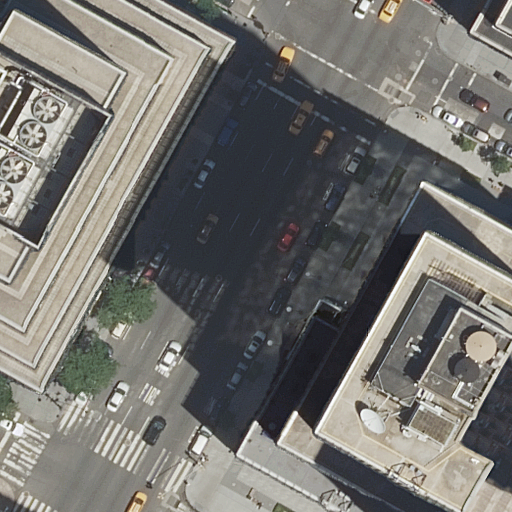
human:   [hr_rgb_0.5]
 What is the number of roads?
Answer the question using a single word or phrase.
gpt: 4

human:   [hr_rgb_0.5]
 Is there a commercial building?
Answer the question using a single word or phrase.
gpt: yes

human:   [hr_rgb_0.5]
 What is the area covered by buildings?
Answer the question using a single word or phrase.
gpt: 4679m2

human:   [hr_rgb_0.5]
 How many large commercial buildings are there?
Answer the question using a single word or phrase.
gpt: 1

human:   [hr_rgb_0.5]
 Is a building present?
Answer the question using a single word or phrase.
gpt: yes

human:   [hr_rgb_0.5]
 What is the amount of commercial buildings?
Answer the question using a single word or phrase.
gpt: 1

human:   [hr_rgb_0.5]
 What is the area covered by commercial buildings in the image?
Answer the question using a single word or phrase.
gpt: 2267m2

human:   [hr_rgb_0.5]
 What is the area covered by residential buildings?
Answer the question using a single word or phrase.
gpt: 2412m2

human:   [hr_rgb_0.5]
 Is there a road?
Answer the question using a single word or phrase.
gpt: yes

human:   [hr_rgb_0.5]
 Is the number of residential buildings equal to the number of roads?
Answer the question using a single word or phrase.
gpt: yes

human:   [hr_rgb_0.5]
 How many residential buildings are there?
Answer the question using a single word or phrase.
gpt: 4

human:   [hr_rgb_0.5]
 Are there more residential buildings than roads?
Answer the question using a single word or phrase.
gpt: no

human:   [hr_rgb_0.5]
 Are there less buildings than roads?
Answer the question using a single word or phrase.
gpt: no

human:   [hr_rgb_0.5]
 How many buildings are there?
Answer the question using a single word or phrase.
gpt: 5

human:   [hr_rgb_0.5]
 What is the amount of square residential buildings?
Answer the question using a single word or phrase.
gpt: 0

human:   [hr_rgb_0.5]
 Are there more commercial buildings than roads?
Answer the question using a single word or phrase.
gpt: no

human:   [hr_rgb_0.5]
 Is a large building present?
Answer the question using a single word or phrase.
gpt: yes

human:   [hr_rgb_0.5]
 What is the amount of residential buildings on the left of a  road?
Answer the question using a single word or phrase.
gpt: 0

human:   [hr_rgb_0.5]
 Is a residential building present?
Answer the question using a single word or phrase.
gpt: yes

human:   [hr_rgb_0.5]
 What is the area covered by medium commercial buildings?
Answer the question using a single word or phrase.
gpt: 0m2

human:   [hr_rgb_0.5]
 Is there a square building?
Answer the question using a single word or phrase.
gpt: no

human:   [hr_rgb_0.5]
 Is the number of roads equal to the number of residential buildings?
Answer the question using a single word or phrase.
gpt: yes

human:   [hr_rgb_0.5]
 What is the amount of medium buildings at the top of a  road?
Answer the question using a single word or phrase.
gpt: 0

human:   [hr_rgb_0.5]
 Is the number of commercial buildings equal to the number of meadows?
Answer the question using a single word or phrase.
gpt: no

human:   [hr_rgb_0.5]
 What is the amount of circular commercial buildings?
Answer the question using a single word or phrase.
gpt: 0

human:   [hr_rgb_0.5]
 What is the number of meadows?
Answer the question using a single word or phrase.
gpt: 0

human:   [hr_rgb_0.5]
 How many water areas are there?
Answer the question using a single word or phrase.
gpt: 0

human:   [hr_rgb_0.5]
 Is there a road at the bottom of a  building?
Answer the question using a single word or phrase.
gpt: yes

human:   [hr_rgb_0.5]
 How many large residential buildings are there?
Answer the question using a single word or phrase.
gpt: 1

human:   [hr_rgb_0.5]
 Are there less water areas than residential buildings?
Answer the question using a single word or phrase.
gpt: yes

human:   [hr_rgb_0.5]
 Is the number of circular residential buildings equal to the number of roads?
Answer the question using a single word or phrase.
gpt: no

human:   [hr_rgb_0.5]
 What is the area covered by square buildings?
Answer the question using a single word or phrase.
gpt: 0m2

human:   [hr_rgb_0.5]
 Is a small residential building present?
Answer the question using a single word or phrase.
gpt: yes

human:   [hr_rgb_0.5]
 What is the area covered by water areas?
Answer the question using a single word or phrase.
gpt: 0m2

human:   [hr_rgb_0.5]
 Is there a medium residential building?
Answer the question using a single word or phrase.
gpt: no

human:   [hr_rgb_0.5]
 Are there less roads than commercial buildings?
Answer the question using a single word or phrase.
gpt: no

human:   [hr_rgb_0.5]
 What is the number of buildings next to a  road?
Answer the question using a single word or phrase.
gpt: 5

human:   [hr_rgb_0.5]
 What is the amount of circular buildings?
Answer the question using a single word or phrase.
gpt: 0

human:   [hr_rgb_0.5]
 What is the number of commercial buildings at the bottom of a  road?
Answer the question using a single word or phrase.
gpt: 0

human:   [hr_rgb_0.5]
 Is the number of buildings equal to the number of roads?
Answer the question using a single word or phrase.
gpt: no

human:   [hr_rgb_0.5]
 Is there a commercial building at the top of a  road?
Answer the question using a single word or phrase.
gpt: yes

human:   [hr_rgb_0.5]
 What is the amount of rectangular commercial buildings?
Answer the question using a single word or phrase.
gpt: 1

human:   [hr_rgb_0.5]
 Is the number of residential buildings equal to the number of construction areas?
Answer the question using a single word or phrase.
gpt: no

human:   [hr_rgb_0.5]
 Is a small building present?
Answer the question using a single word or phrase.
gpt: yes

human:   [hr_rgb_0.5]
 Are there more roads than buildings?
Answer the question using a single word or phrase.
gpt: no

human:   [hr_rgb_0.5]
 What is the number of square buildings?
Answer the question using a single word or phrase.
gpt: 0

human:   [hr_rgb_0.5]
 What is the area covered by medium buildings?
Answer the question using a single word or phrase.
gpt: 0m2

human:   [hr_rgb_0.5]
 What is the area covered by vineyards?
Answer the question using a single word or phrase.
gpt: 0m2

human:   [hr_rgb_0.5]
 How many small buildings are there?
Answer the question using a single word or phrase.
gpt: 3

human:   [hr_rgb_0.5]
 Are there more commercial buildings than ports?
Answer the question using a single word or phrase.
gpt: yes

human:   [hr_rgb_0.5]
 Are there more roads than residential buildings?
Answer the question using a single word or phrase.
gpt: no

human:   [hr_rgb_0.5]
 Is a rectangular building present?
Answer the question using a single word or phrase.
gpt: yes

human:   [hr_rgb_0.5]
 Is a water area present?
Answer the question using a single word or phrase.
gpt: no

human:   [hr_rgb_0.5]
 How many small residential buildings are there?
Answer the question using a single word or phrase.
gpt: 3

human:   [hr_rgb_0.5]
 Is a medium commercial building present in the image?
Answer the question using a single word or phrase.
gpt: no

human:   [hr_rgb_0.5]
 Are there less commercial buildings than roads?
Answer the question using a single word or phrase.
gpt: yes

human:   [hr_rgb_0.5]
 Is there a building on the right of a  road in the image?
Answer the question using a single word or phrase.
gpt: yes

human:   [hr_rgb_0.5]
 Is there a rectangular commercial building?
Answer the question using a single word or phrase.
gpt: yes

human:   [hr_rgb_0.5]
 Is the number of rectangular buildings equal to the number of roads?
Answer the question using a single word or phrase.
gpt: yes

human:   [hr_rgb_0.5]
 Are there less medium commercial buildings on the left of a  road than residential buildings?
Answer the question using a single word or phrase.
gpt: yes

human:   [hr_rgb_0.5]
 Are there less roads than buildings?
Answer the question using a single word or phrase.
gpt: yes

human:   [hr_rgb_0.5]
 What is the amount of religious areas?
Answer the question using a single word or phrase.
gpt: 0

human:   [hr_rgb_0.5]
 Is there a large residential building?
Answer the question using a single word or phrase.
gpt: yes

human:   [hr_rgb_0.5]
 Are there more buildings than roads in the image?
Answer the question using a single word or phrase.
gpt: yes